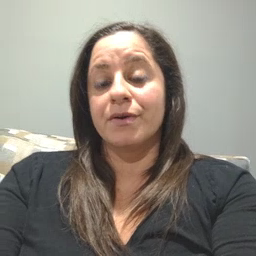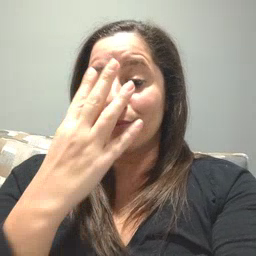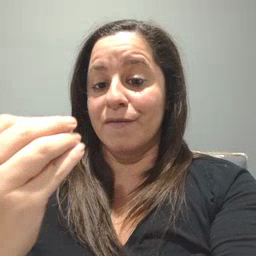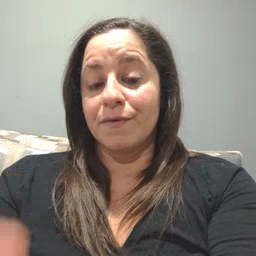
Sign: wolf